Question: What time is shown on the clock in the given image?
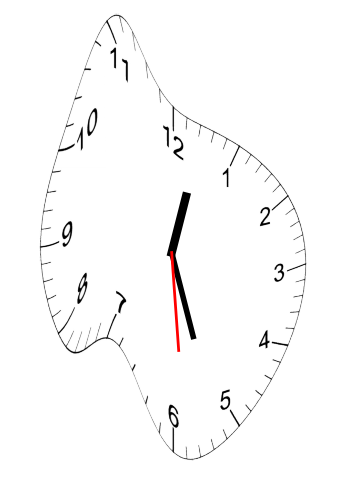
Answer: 12:26:29